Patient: sex M, age 52
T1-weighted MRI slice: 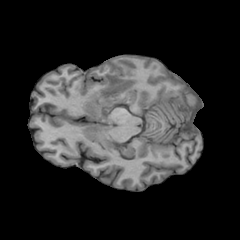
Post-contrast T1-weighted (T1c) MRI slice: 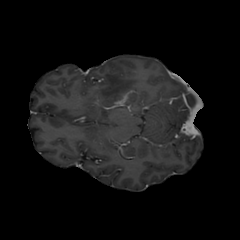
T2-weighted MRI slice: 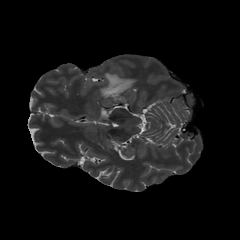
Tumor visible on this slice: yes
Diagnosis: Glioblastoma, IDH-wildtype
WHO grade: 4